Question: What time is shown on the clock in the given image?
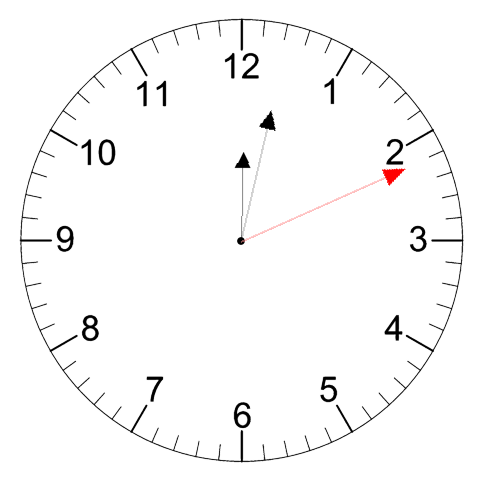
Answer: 12:02:11